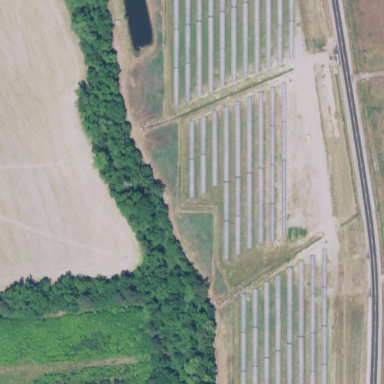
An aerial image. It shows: Solar power plant using photovoltaic technology.